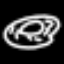
Label: donut